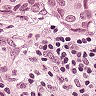
Metastatic tissue present: yes